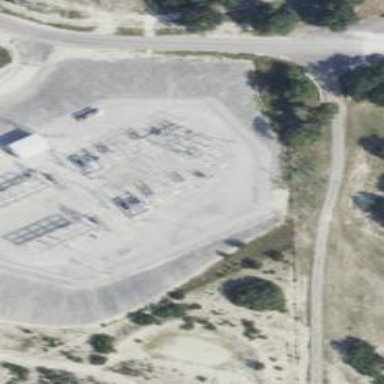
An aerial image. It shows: Power tower.